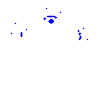
Particle: pion